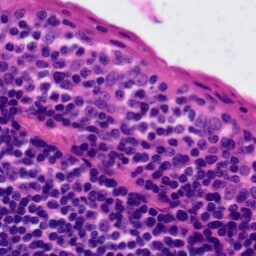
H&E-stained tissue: Tonsil